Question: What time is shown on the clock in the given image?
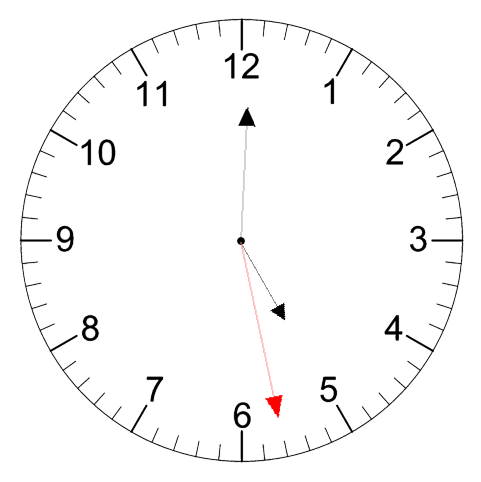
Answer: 05:00:28